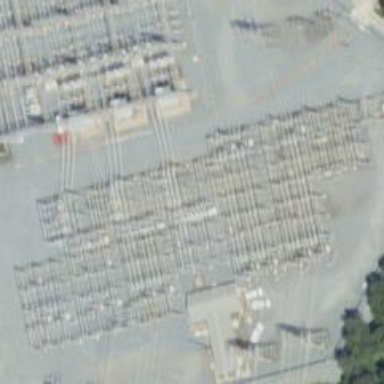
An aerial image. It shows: Switch used for power control.